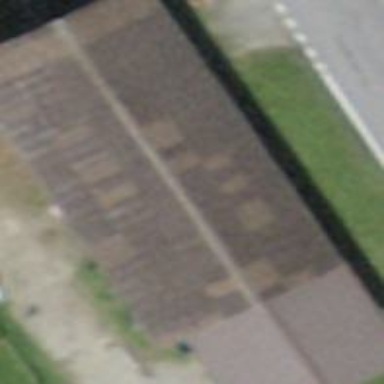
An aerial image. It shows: Barn.